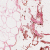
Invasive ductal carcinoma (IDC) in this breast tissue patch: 0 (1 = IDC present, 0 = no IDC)